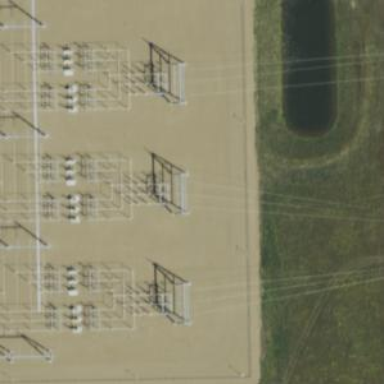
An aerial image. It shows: Switch used for power control.